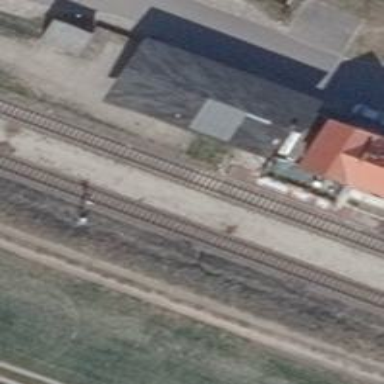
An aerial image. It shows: Railway signal.